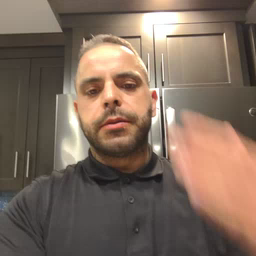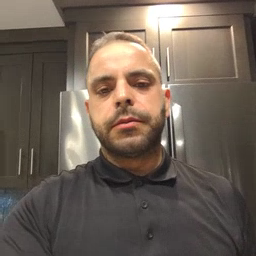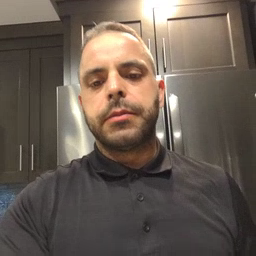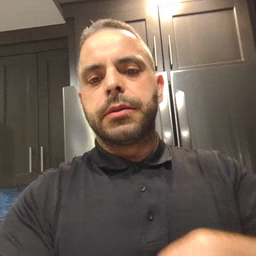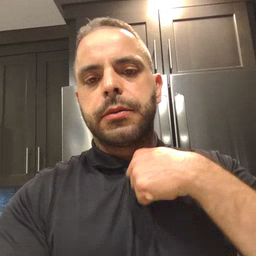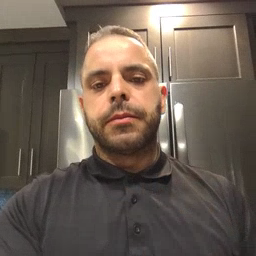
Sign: zipper